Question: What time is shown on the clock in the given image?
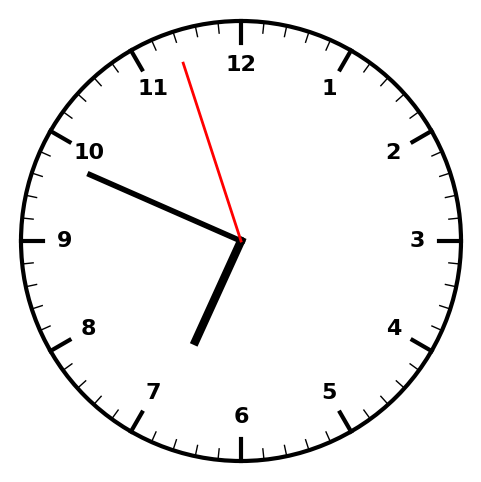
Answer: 06:48:57